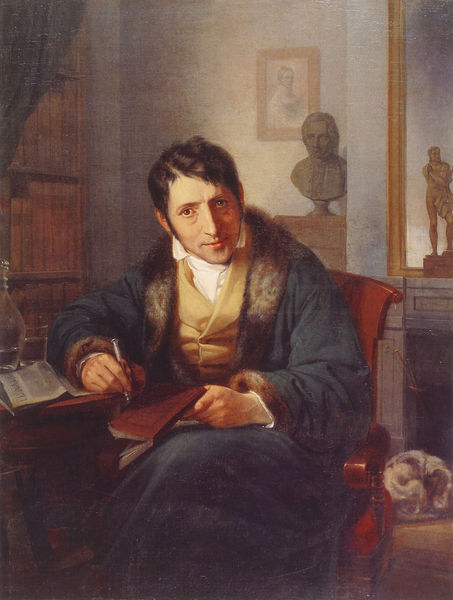
Titel: Ludwig Börne
Künstler: Moritz Daniel Oppenheim
Institution: Jerusalem, The Israel Museum
Schlagwörter: feder, gemälde, hand, mann, umhang, gelb, grün, sitzen, glas, nase, raum, stuhl, tisch, zimmer, blick, hund, regal, kragen, pelz, bild, portrait, porträt, spiegel, vorhang, figur, gewand, haare, mantel, sitzend, kamin, skulptur, bücher, büste, sitzt, buch, stift, kotletten, karaffe, büro, glasflasche